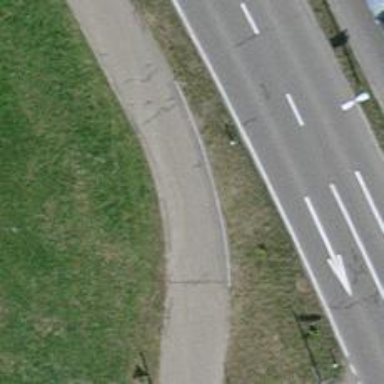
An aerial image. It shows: Asphalt cycleway.